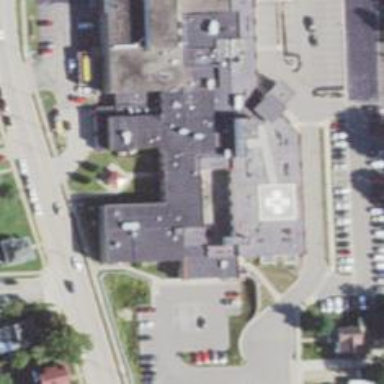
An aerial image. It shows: Hospital building.